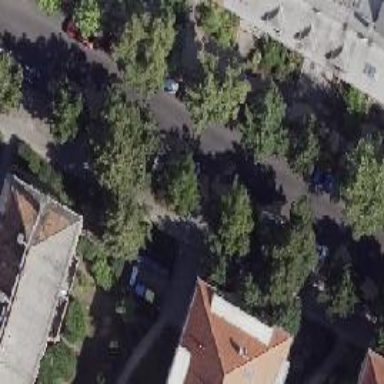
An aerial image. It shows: Avenue of deciduous broadleaved trees.